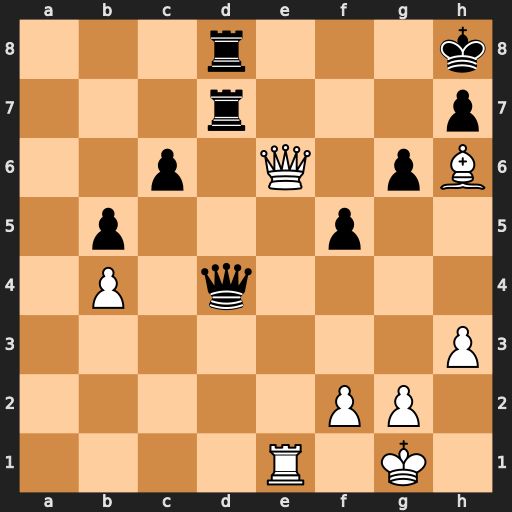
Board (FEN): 3r3k/3r3p/2p1Q1pB/1p3p2/1P1q4/7P/5PP1/4R1K1
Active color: w
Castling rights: -
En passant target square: -
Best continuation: Qe8+ Rxe8 Rxe8#